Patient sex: F
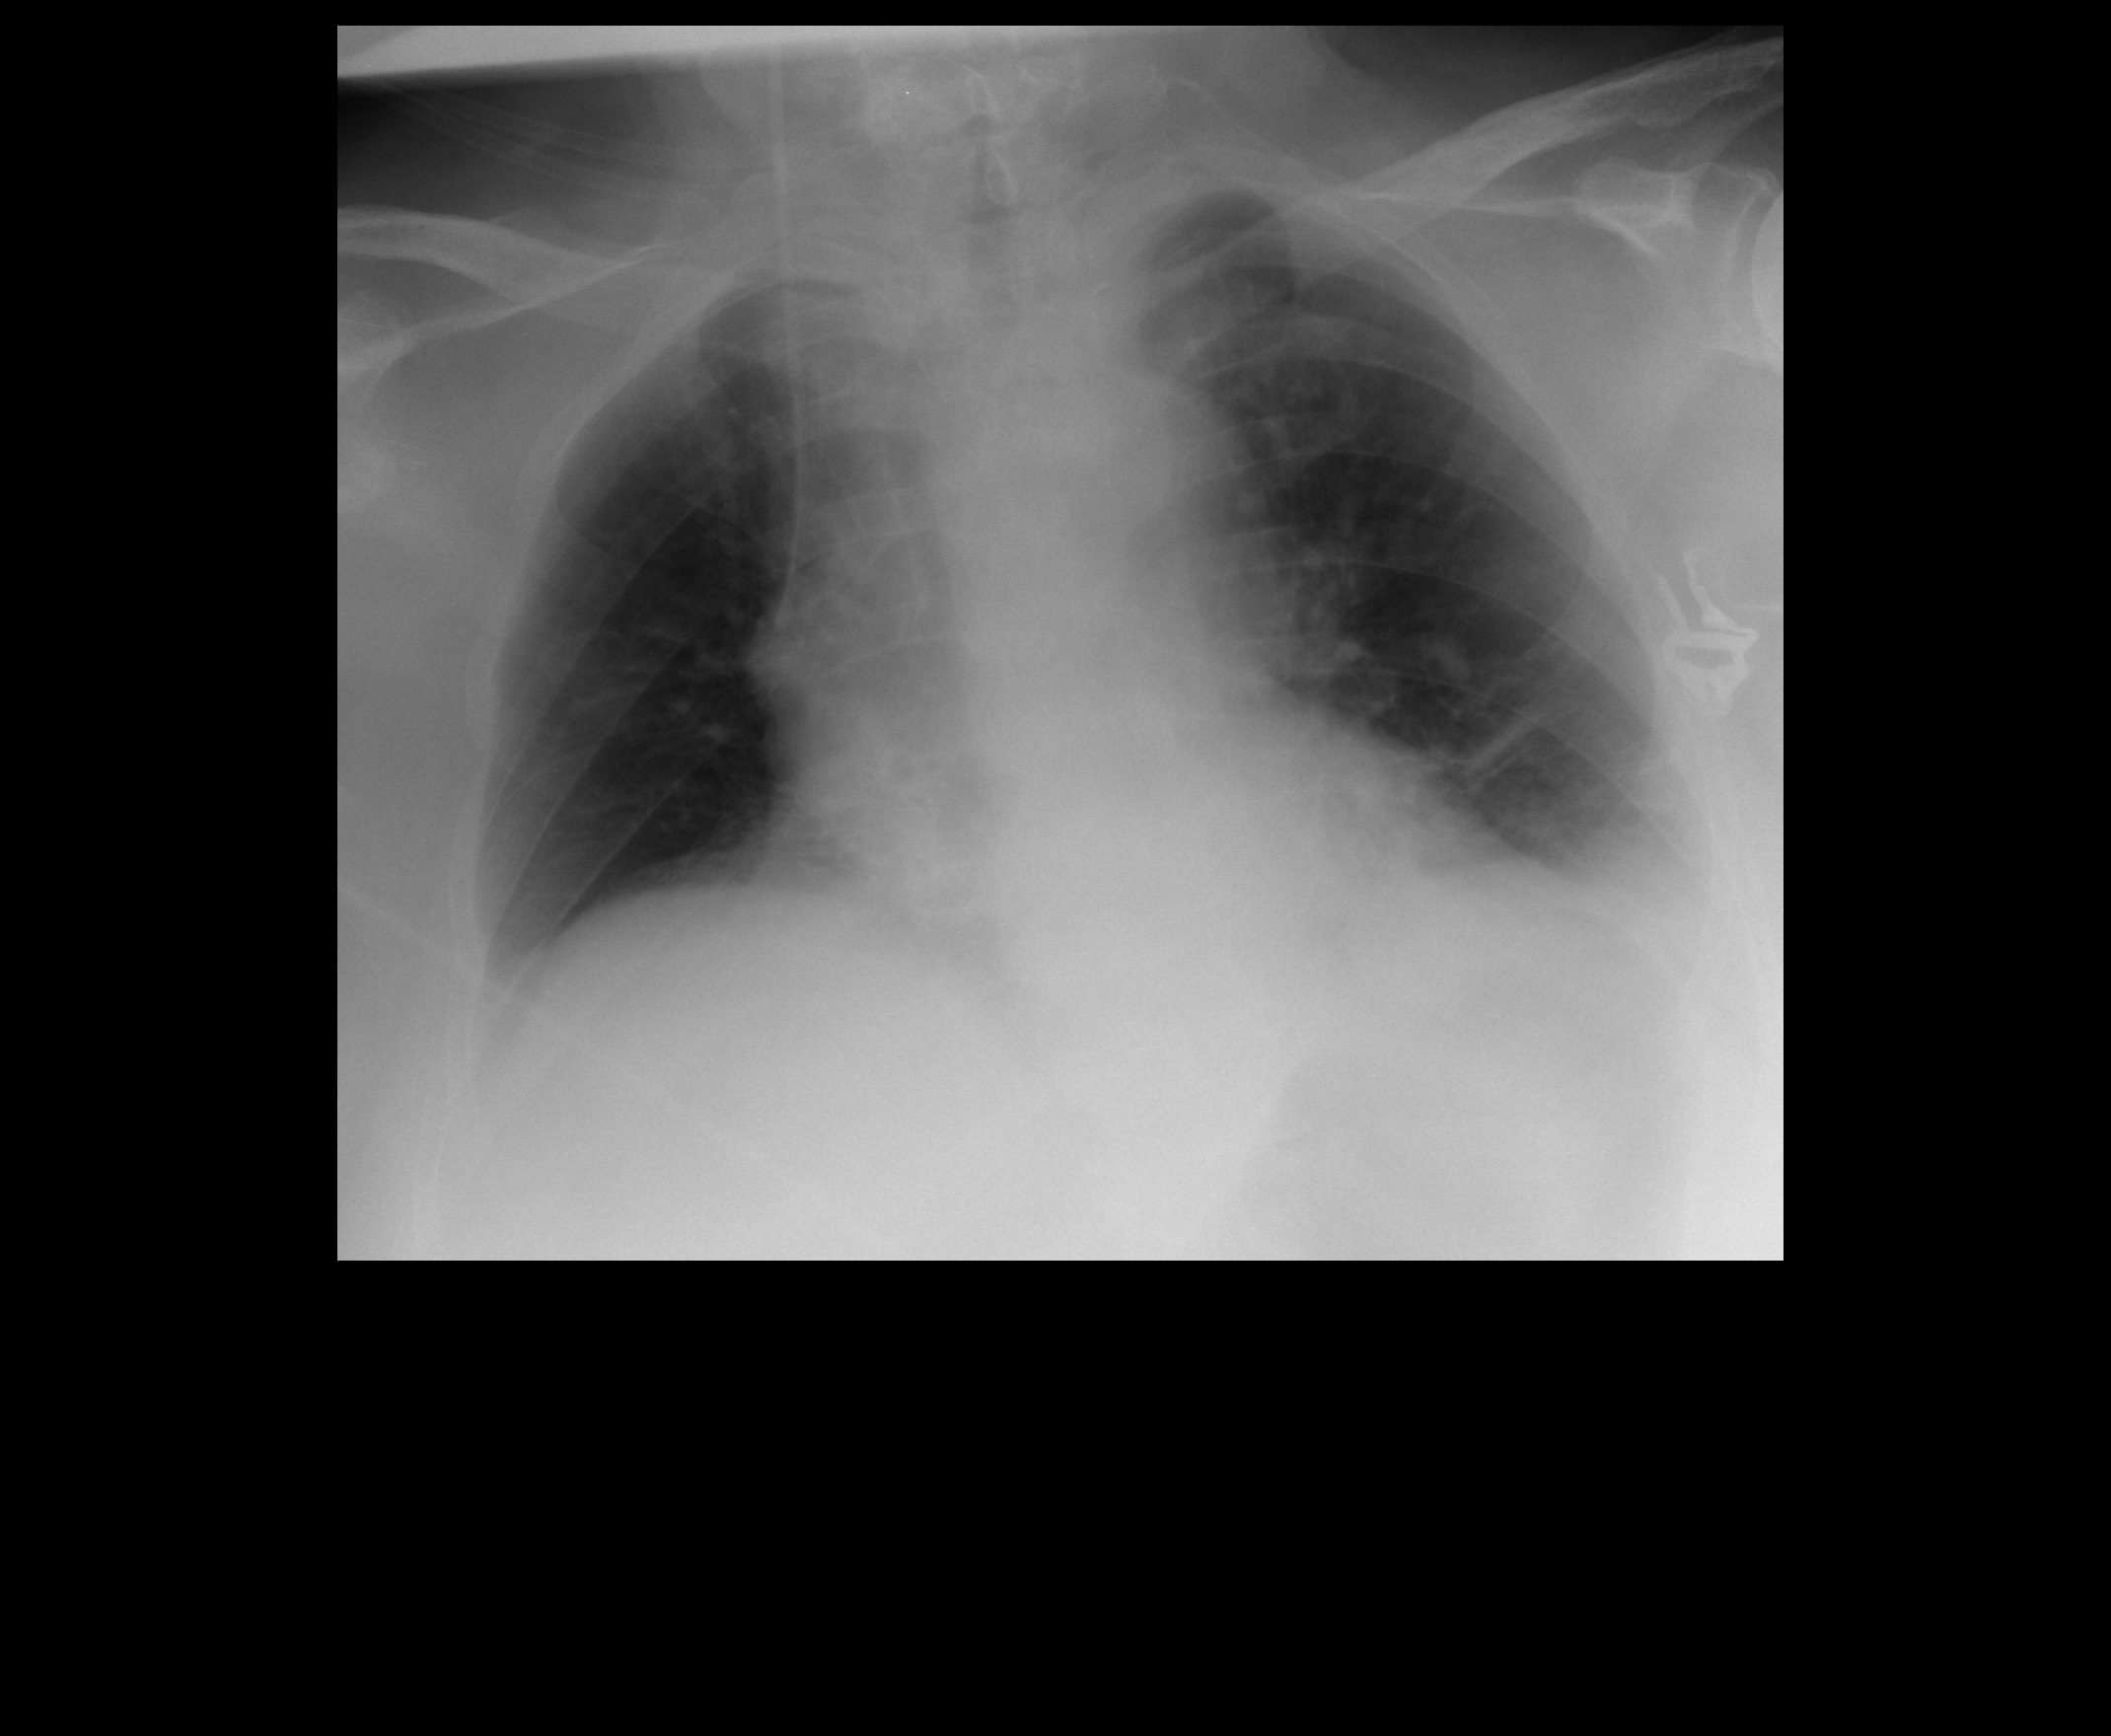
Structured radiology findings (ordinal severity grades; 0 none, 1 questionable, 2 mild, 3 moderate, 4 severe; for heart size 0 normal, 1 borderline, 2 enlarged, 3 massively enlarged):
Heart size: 0
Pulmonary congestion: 0
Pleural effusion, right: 0
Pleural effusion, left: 1
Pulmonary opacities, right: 0
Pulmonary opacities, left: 0
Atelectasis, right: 1
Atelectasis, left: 1